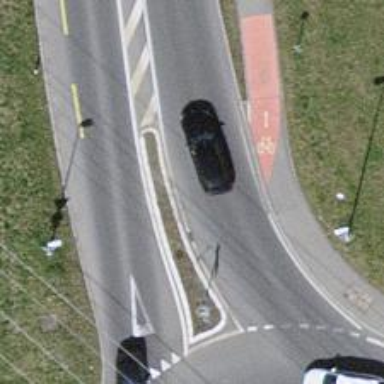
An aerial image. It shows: Asphalt road with primary highway designation. There is cycle lane on the left and cycle track on the right.